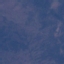
Land use / land cover: HerbaceousVegetation